Question: We are experiencing a very weird behavior that the content in the WebView will disappear when we move mouse around. It seems the stylesheet of the WebView is changed after adding same database access code. I have modified the sample application at <URL> a little bit to demonstrate this issue. The modified class has the following added code,
'''
final JDBCDataSource dataSource = new JDBCDataSource();
dataSource.setUrl("jdbc:hsqldb:file:test.db/test");
dataSource.setUser("SA");
dataSource.setPassword("");
Connection conn = dataSource.getConnection();
conn.close();
'''
The WebView works normally without any issues if the last two lines are commented out. I have created a Maven project with readme.txt for anyone who can help to run the app to see the weird behavior at <URL>.

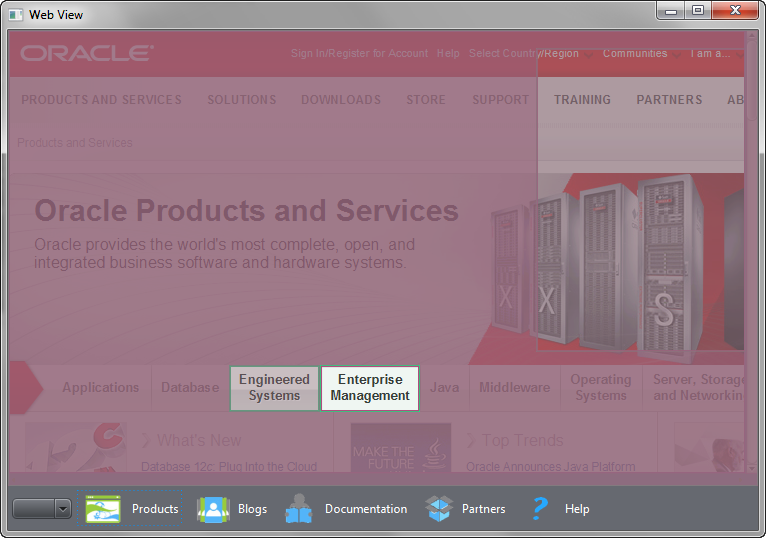
Answer: That's a known bug <URL>.
The hsql database changes the log to a more detailed level and this causes the webview to switch the debug mode to on. So you probably would've to tell the Webview to switch off its debug mode. (Which is used to detect layout issues.)
---
The workaround posted in the bug report is:
'''
Logger logger = Logger.getLogger(
WCGraphicsPrismContext.class.getName()
);
logger.setLevel( Level.OFF );
'''